Field crop: maize
Growth stage: 2
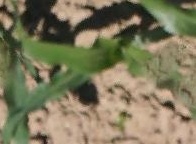
Species: maize